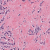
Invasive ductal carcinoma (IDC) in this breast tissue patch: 1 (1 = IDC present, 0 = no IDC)